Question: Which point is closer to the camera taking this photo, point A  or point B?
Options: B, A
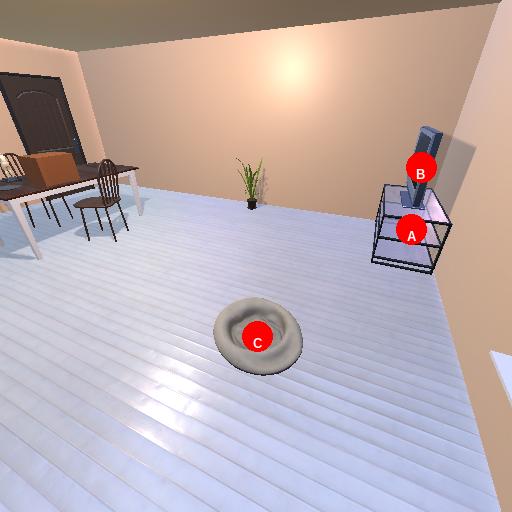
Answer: B